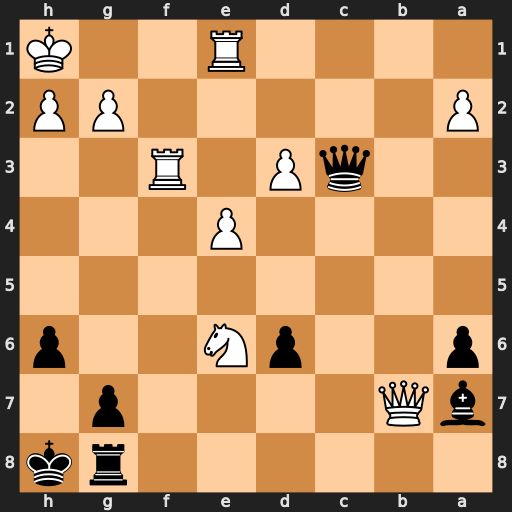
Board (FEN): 6rk/bQ4p1/p2pN2p/8/4P3/2qP1R2/P5PP/4R2K
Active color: b
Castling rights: -
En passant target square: -
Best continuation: Qxe1+ Rf1 Qxf1#